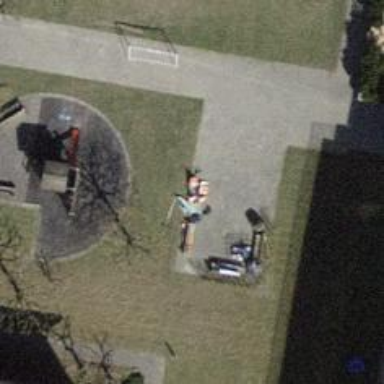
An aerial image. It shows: Bench for seating.